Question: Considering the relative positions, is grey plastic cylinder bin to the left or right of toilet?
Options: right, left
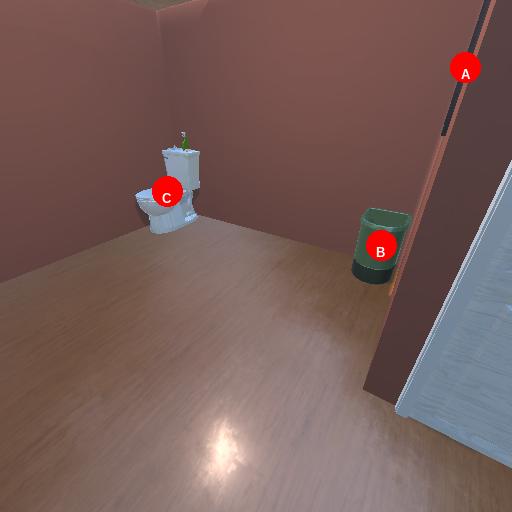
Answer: right